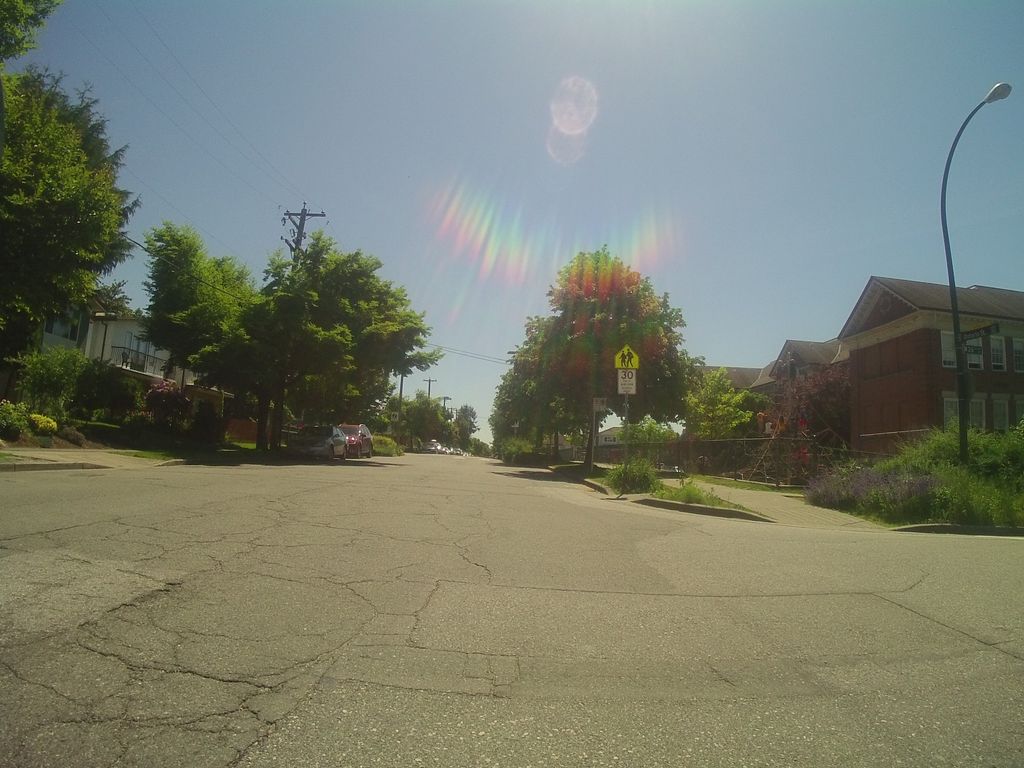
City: vancouver